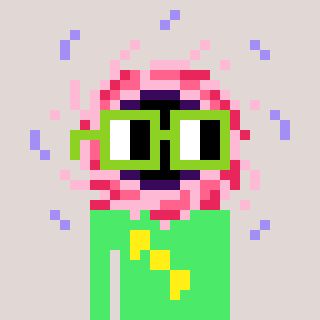
a pixel art character with square light green glasses, a blackhole-shaped head and a teal-colored body on a warm background